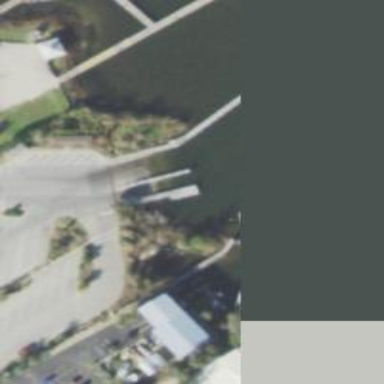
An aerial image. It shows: Slipway on leisure land.